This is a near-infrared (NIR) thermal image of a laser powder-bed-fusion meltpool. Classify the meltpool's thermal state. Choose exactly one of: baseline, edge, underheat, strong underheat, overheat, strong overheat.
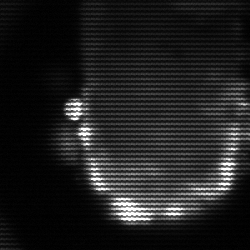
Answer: baseline